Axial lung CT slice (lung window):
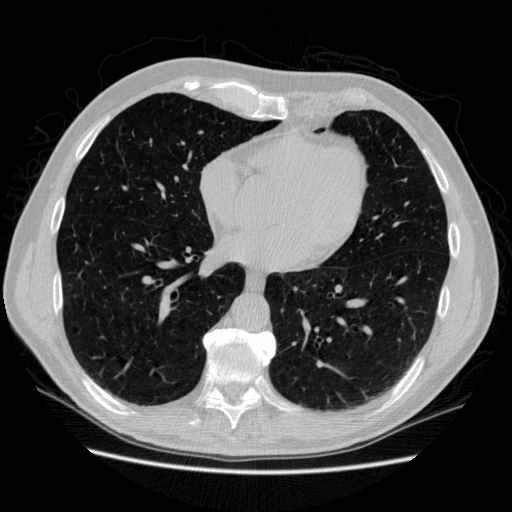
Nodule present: no